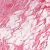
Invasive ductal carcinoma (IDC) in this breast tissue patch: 0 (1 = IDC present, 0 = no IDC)